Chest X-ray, AP view. Patient: 52 years old, sex M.
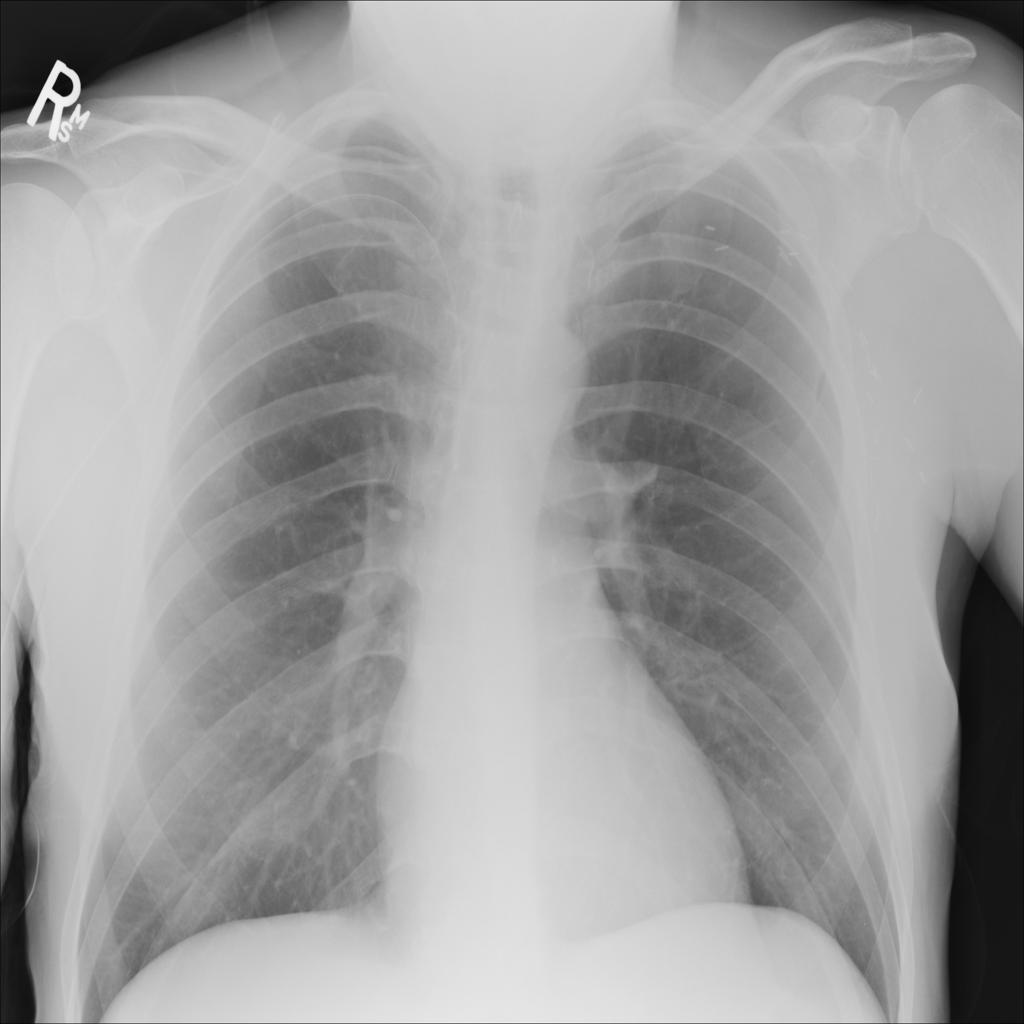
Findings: No Finding